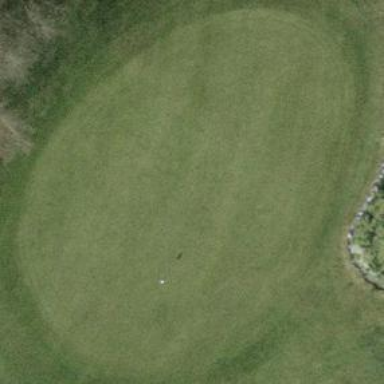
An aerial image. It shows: Golf green.